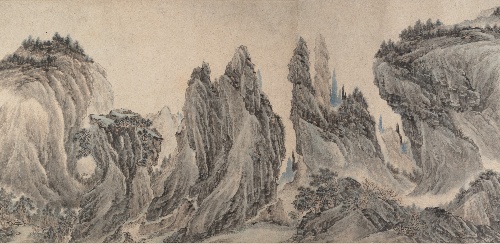
Title: 明/清   李在   董巨馬夏合風山水圖   卷|Landscape after Dong Yuan, Juran, Ma Yuan, and Xia Gui
Artist: Li Zai
Artist bio: Chinese, active 17th century
Date: dated yiwei 乙未, 1655?
Object type: Handscroll
Classification: Paintings
Medium: Handscroll; ink and color on paper
Culture: China
Period: Ming (1368–1644)–early Qing (1644–1911) dynasty
Dimensions: Image: 11 x 126 in. (27.9 x 320 cm)
Overall with mounting: 13 1/2 x 365 5/8 in. (34.3 x 928.7 cm)
Department: Asian Art
Credit line: Purchase, John M. Crawford Jr. Gift, 1977
Accession year: 1977
Repository: Metropolitan Museum of Art, New York, NY
Tags: Mountains|Landscapes